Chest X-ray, PA view. Patient: 53 years old, sex M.
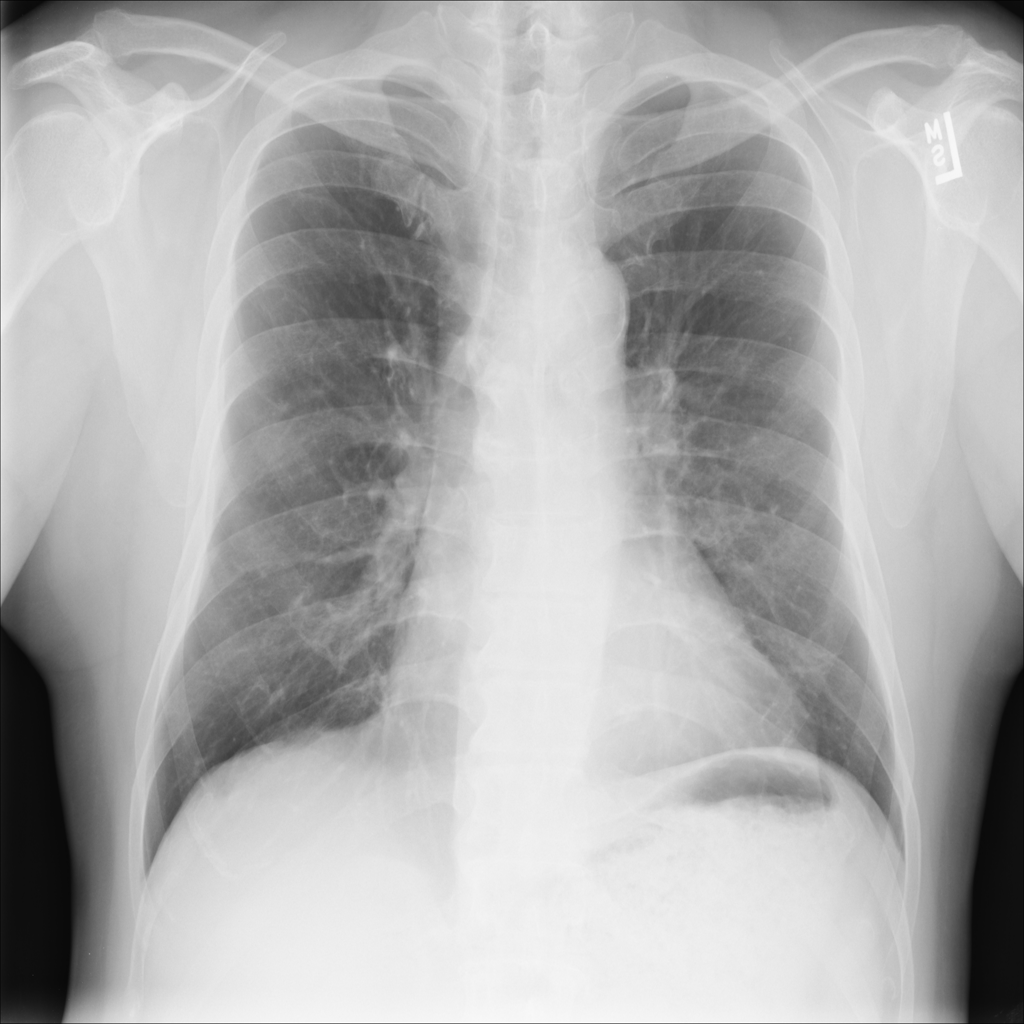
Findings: No Finding